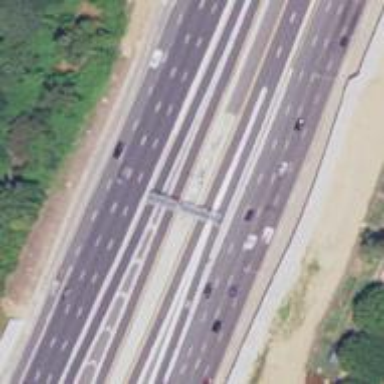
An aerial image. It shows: Toll gantry on the road.